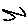
Label: zigzag